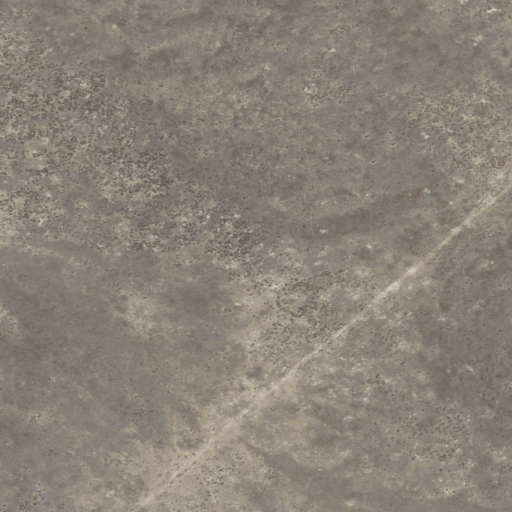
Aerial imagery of plain(s) in Idaho named Blackstone Desert containing grassland and shrub